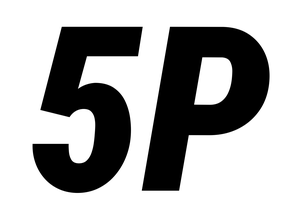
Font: Roboto-Italic_Condensed_Black_Italic